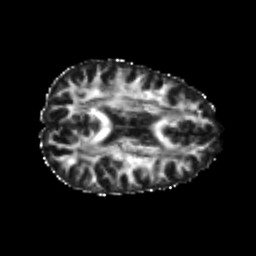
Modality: FA
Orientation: axial
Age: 25
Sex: male
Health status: healthy
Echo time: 0.074 s